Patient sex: F
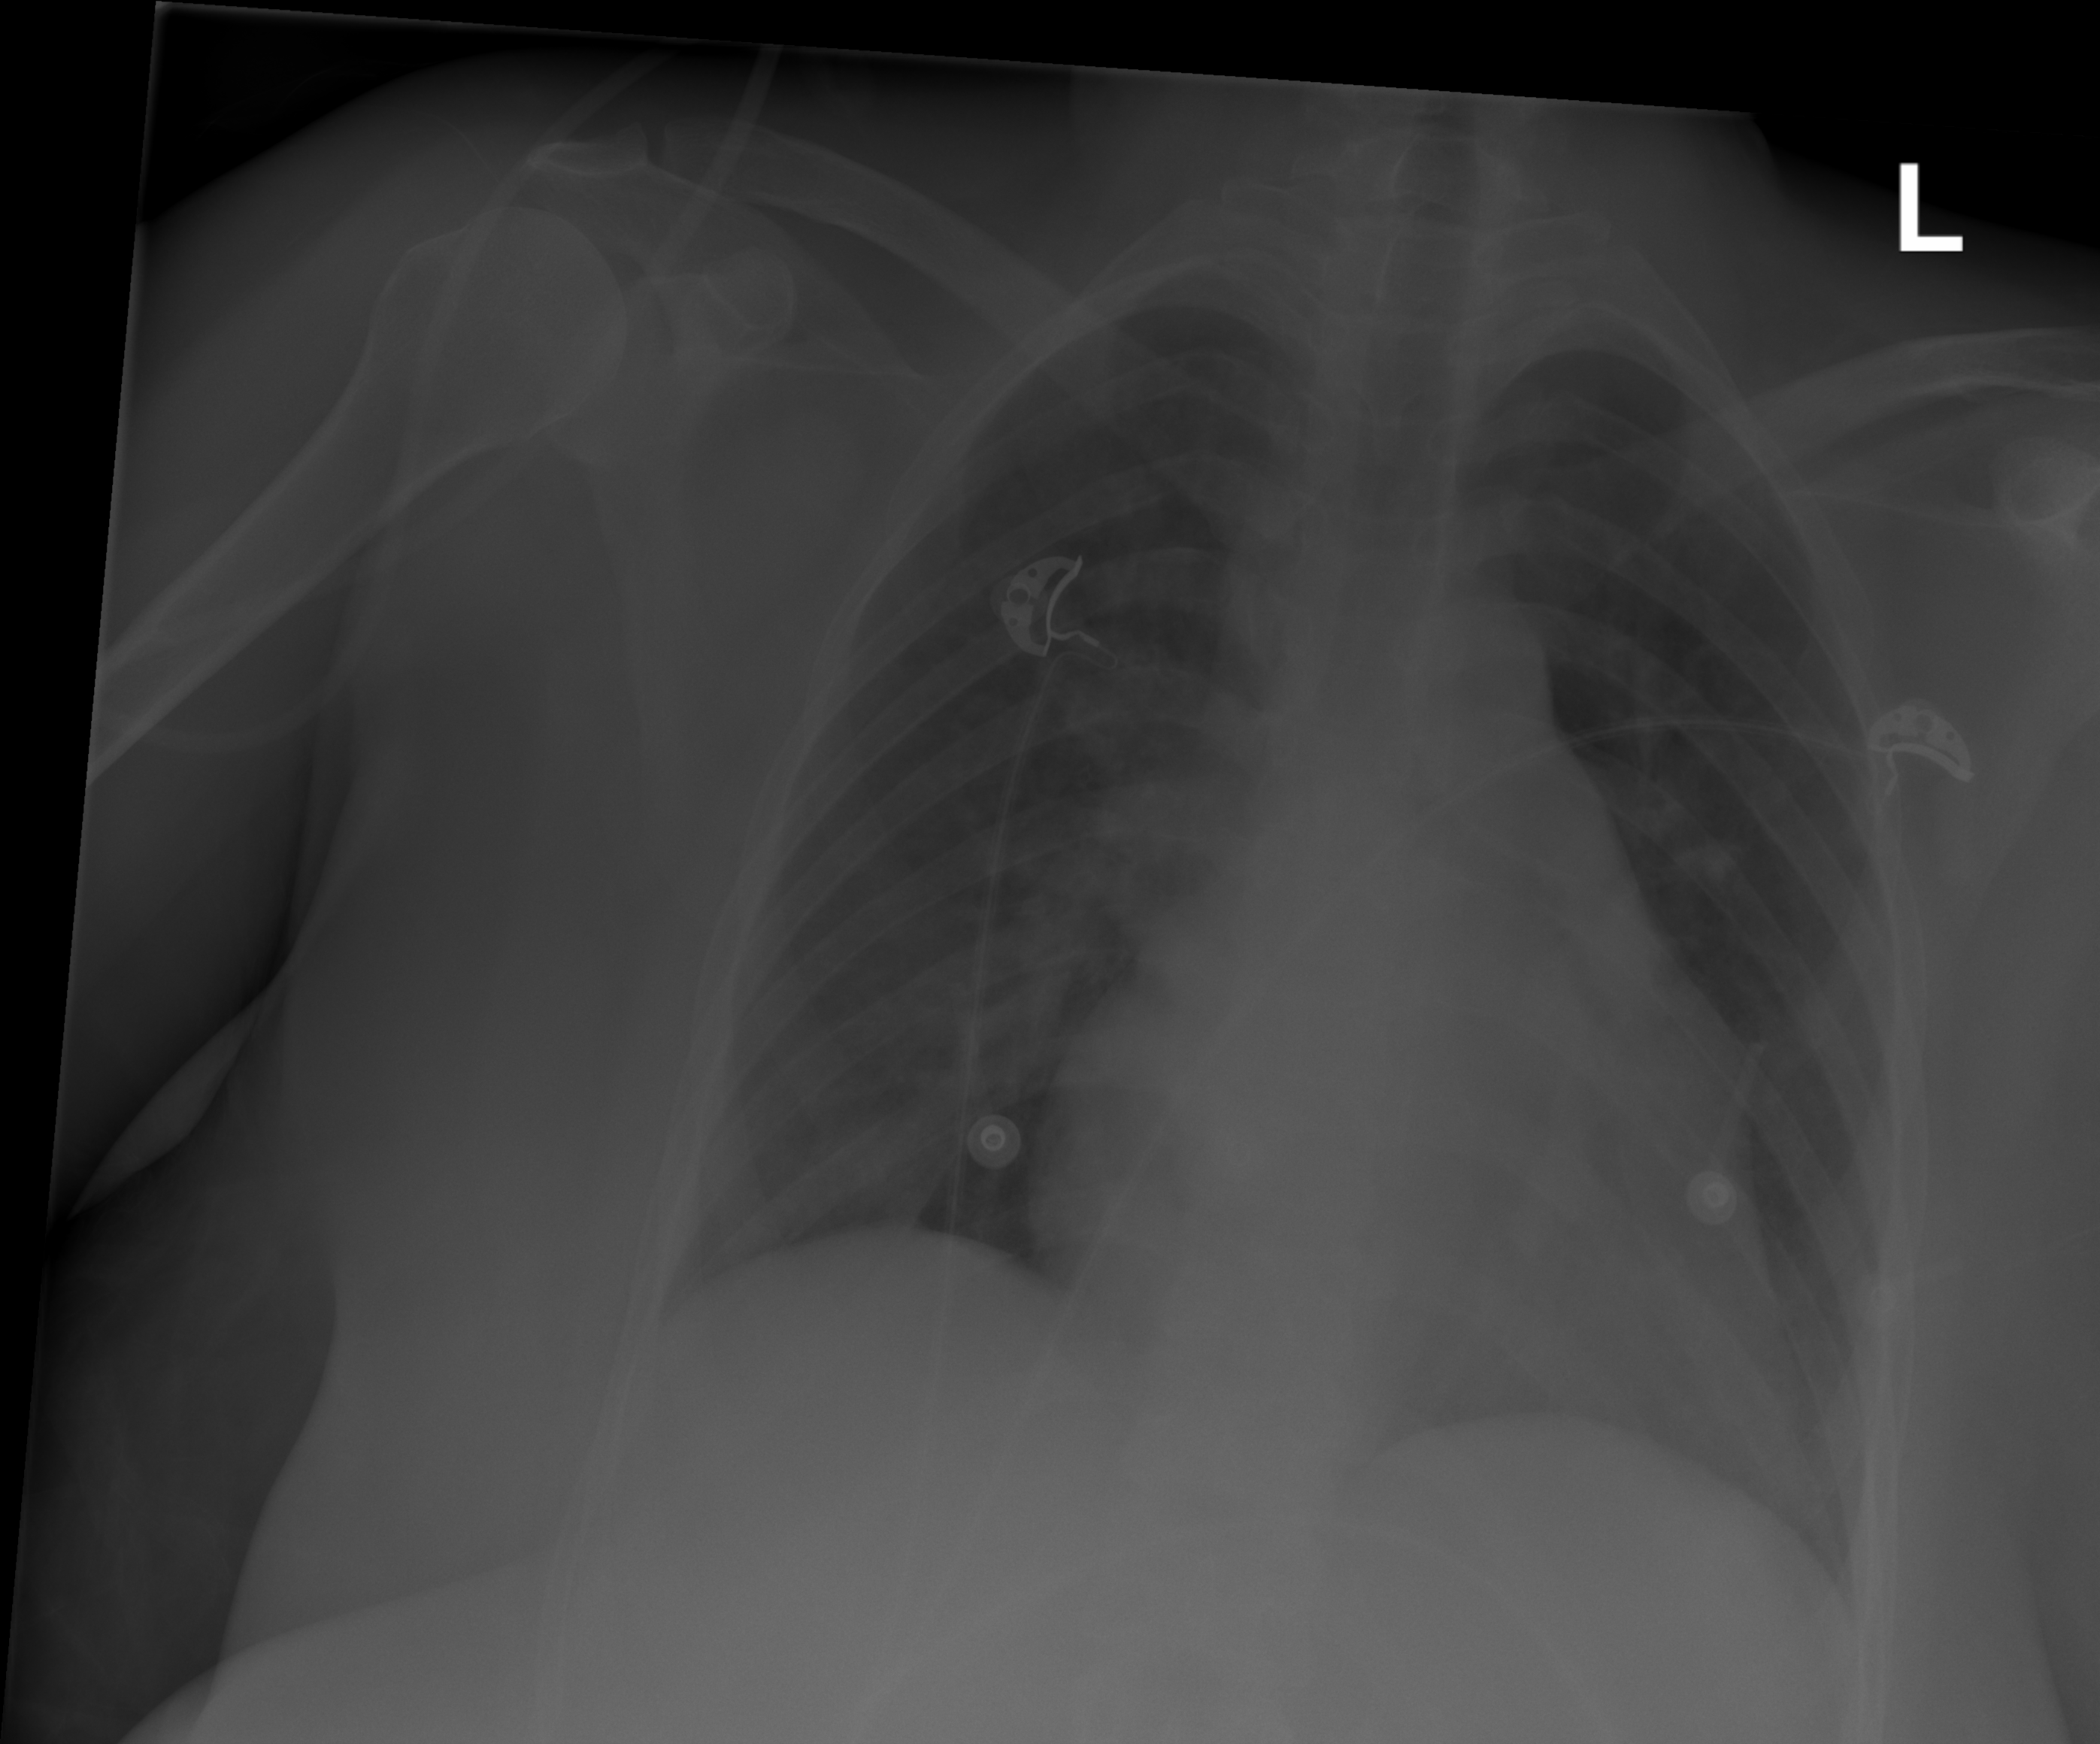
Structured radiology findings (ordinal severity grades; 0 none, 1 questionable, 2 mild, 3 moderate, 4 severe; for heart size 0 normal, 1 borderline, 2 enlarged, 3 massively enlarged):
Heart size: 2
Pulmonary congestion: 2
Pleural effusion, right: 0
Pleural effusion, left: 0
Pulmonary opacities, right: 1
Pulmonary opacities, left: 0
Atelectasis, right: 0
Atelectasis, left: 0